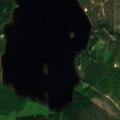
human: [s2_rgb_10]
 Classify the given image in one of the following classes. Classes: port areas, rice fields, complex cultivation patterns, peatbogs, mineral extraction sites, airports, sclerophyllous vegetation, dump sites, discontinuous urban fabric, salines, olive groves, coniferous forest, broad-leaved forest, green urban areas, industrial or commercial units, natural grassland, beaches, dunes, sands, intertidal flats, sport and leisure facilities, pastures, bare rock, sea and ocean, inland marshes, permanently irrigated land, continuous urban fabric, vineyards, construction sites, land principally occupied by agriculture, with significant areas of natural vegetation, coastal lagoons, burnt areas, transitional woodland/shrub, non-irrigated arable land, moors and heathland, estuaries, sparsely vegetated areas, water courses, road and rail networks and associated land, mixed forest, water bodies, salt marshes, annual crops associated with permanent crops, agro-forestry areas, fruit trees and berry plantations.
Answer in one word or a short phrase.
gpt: coniferous forest, mixed forest, water bodies